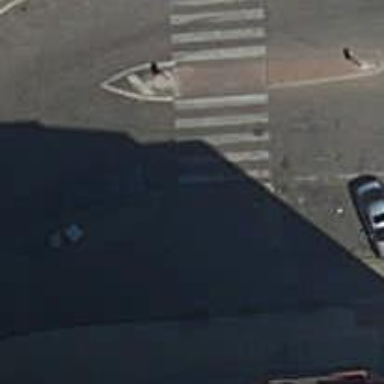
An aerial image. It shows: Road with traffic signals at crossing.